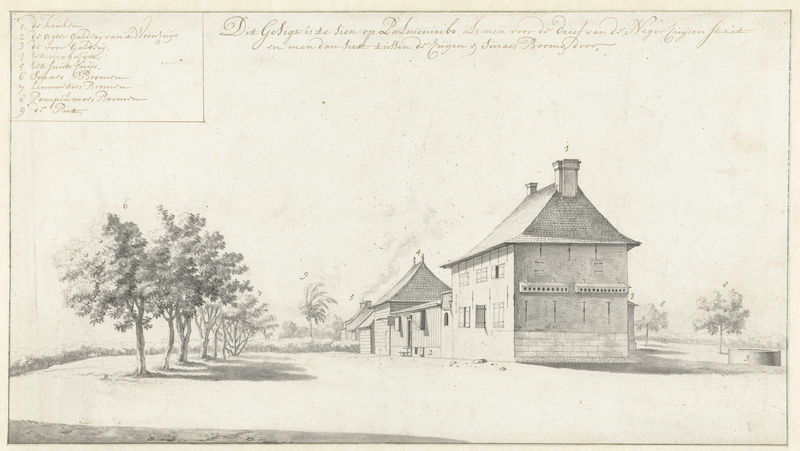
Titel: Rij huizen op de plantage Palmeniribo te Suriname
Künstler: Dirk Valkenburg
Standort: Amsterdam
Institution: Rijksmuseum
Schlagwörter: schatten, bäume, dach, gebäude, hof, white, black, gray, windows, palm, druck, stone, tree, building, house, landscape, houses, roof, roofs, sun, trees, grass, shutters, drawing, black and white, shadow, sketch, scene, doors, plan, ink, buildings, plans, pencil, farm, shadows, chimney, chimneys, well, border, description, text, words, key, yard, title, index, numbered, tiled roof, homestead, cursive, two story, labels, outbuilding, sloped roof